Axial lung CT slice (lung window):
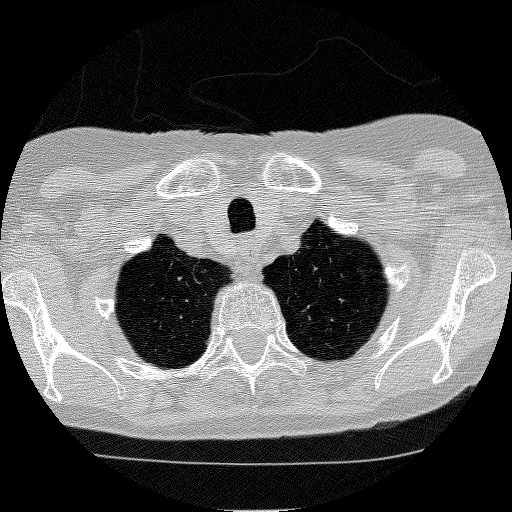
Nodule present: no